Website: crate-barrel
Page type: payment
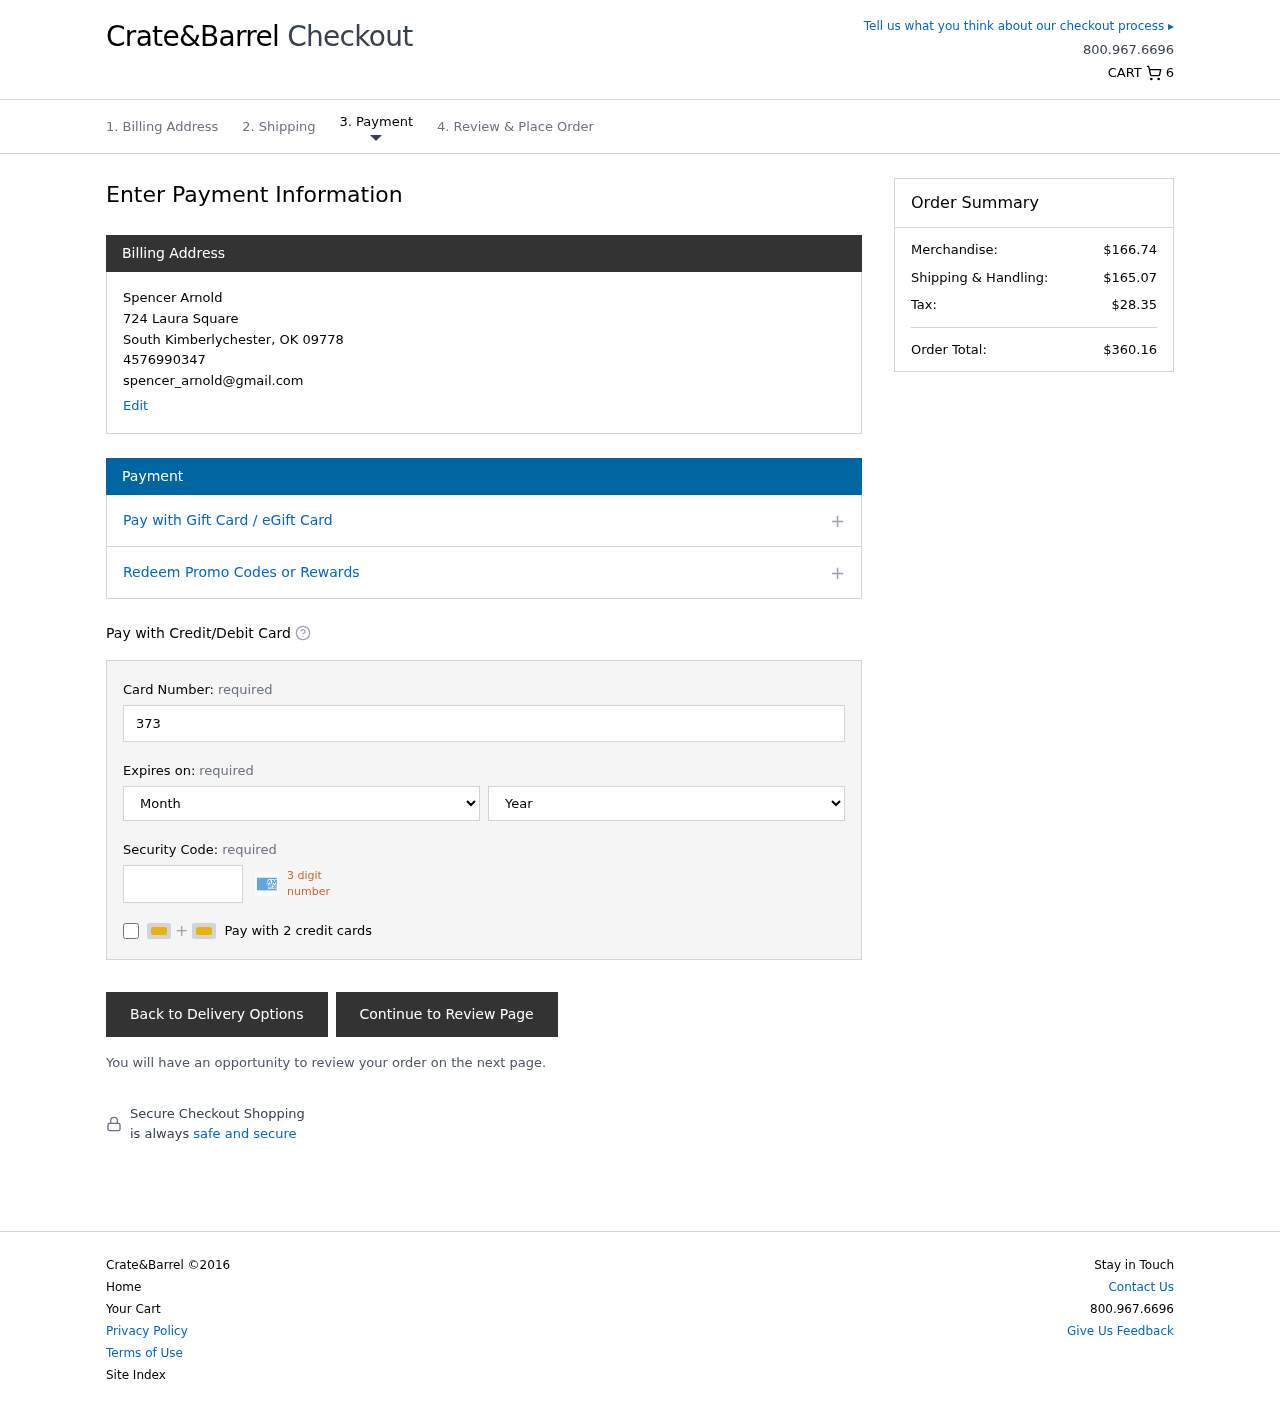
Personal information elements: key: PII_CARD_CVV
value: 2837
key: PII_CARD_EXPIRY_MONTH
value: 01
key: PII_CARD_EXPIRY_YEAR
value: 27
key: PII_CARD_NUMBER
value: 3733 7593 0232 462
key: PII_CITY
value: South Kimberlychester
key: PII_EMAIL
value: spencer_arnold@gmail.com
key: PII_FULLNAME
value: Spencer Arnold
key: PII_PHONE
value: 4576990347
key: PII_POSTCODE
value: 09778
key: PII_STATE_ABBR
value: OK
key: PII_STREET
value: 724 Laura Square
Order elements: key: ORDER_NUM_ITEMS
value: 6
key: ORDER_SUBTOTAL
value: $166.74
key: ORDER_SHIPPING_COST
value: $165.07
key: ORDER_TAX
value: $28.35
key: ORDER_TOTAL
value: $360.16